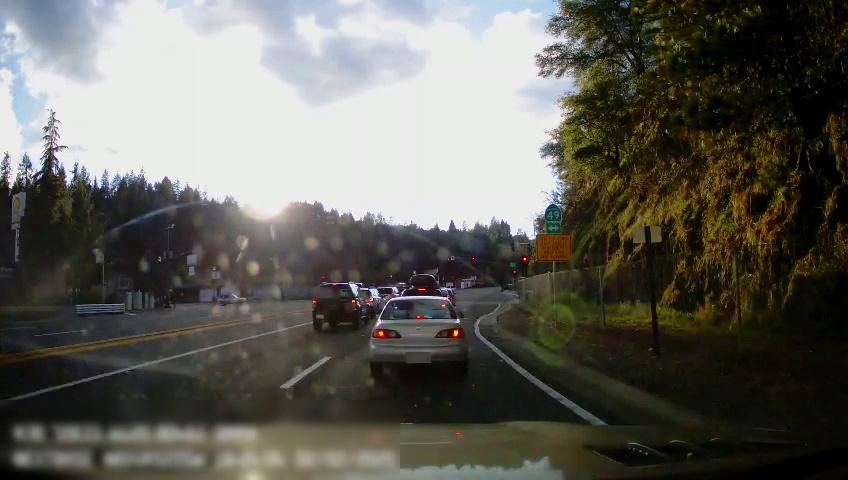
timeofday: Day
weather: Sunny
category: Drivable Space
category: Vehicles | Car
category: Vehicles | SUV
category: Vehicles | Car
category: Vehicles | SUV
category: Vehicles | SUV
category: Vehicles | Car
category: Lanes | Opposite Lane
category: Lanes | Opposite Lane
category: Lanes | Current Lane
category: Lanes | Alternate Lane
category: Lanes | Current Lane
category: Lanes | Opposite Lane
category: Lanes | Opposite Lane
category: Traffic | Signs
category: Traffic | Signs
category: Traffic | Signs
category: Traffic | Lights